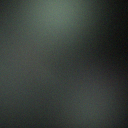
Screen state: off